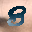
Label: 8